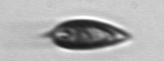
Label: Prorocentrum_triestinum